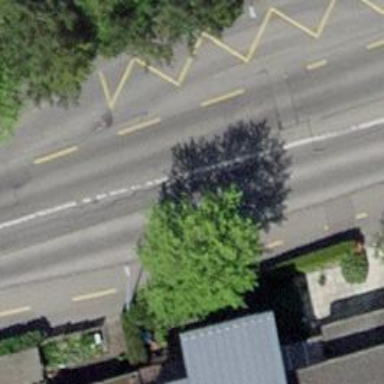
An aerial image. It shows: Bus stop equipped with public transport stop position.